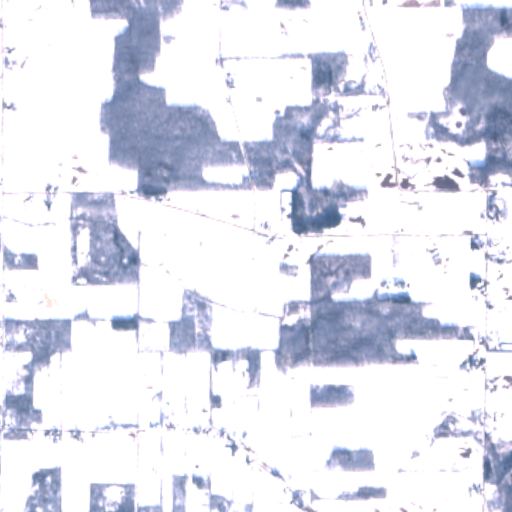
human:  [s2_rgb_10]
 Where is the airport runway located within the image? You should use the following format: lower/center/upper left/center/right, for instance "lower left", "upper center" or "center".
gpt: The airport runway is located in the lower right of the image.
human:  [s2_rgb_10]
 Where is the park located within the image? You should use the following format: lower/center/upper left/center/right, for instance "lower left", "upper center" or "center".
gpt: The park is located in the center right of the image.
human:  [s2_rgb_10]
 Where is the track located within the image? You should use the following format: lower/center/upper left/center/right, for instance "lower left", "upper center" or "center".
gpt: There is no track in the image.